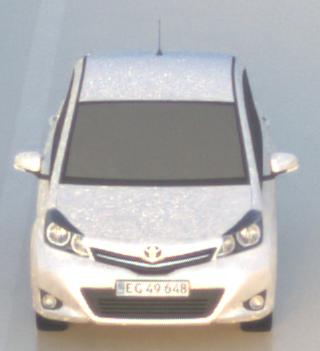
Make: Toyota
Model: Yaris 1.0
Detailed model: Yaris (XP9)
Model produced from: 2009/01
Model produced until: 2010/10
Doors: 3
Color: white
Road condition: wet road
Daytime: dawn
Contrast: medium contrast